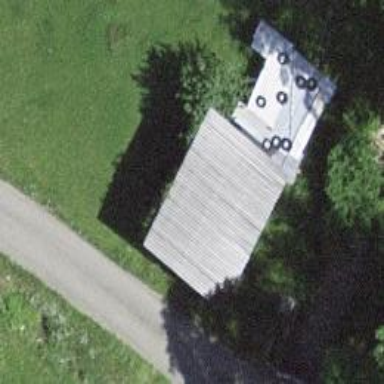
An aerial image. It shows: Barn.